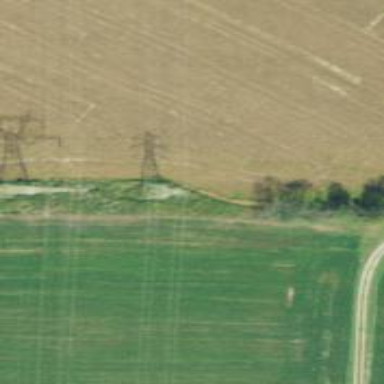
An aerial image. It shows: Lattice structure tower.